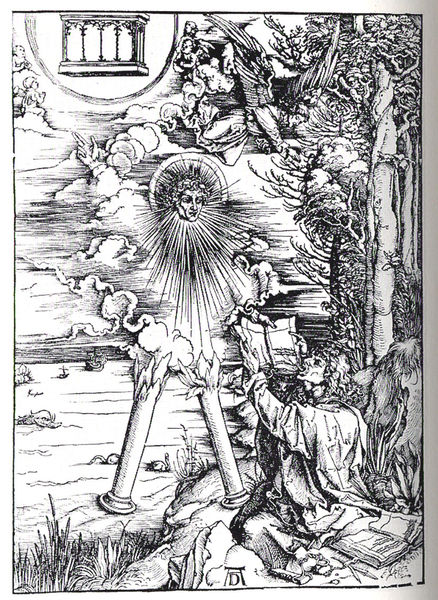
Titel: Der starke Engel
Künstler: Albrecht Dürer
Institution: (Seriendruck)
Schlagwörter: adler, baum, blätter, feuer, flügel, gott, hand, himmel, kopf, mann, meer, umhang, vogel, wasser, wolken, bäume, sand, see, ufer, äste, finger, haar, säule, säulen, zeichen, zeichnung, gras, tier, wolke, arm, gesicht, halten, johannes, mensch, rahmen, signatur, ast, ebene, sonne, mantel, blatt, wald, kreis, reiter, engel, holzschnitt, schiff, schiffe, bücher, schwan, wüste, grafik, graphik, zeigefinger, lesen, ad, zeigen, flamme, buch, brennen, flammen, strahlen, druck, druckgraphik, schnitt, monogramm, stich, illustration, schwarzweiß, offenbarung, kiste, beten, heiligenschein, christus, jesus, apokalypse, geäst, flehen, knieend, vision, erscheinung, absolutismus, tempel, dürer, siegel, käfig, putten, kupferstich, ungeheuer, drache, lade, gral, tempek, bruch, zirkel, albrecht, albrecht dürer, gesucht, zehn gebote, menn, sonnenstahlen, berufung, cum figuris, heiligenscheion